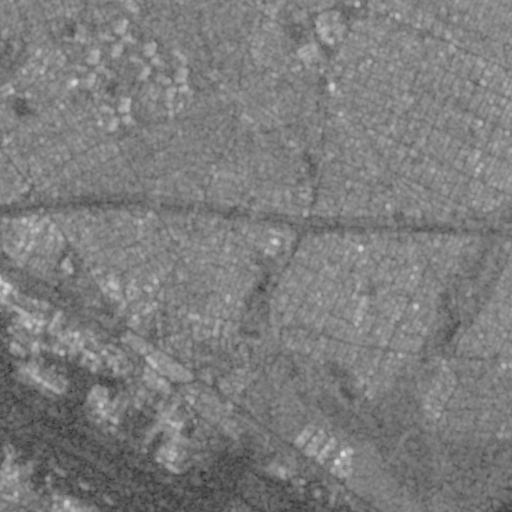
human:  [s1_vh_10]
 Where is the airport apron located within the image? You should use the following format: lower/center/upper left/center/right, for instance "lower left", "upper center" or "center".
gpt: The airport apron is located in the lower left of the image.
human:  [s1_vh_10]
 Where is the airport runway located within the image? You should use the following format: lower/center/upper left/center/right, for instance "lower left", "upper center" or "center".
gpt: The airport runway is located in the lower left of the image.
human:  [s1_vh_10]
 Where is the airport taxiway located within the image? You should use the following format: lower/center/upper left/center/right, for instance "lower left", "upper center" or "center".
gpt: The airport taxiway is located in the lower left of the image.
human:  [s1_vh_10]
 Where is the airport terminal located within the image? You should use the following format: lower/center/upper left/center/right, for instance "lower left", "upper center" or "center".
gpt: The airport terminal is located in the lower left of the image.
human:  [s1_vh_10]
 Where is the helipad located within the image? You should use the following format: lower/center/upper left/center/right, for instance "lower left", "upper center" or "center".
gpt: The helipad is located in the lower left of the image.
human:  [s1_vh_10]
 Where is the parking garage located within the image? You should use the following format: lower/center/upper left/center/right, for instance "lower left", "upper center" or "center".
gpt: The parking garage is located in the lower left of the image.
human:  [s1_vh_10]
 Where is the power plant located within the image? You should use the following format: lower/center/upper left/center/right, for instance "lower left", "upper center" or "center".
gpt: The power plant is located in the lower left of the image.
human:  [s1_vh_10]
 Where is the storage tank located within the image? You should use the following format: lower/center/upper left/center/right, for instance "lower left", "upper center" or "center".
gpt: The storage tank is located in the center right of the image.
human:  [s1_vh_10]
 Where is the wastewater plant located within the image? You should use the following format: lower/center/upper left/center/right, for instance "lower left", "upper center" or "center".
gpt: The wastewater plant is located in the upper right of the image.
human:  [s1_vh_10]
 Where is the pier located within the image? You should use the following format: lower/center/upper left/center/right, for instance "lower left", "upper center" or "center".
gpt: The pier is located in the lower right of the image.
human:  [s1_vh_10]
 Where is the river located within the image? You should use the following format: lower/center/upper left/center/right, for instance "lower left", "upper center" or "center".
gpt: The river is located in the lower right of the image.
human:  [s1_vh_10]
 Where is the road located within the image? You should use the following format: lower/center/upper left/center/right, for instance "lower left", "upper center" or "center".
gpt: There is no road in the image.

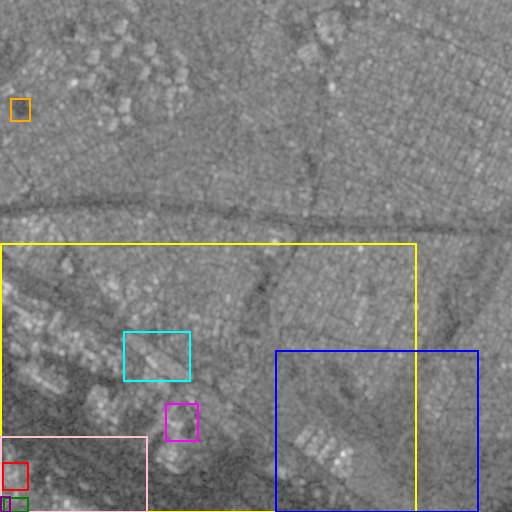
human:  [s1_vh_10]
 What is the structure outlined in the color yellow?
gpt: The structure outlined in yellow is an airport.
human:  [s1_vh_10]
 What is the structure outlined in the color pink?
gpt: The structure outlined in pink is an airport apron.
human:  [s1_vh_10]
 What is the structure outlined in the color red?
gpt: The structure outlined in red is an airport terminal.
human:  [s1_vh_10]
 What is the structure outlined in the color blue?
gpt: The structure outlined in blue is a park.
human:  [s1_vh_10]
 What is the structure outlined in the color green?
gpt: The structure outlined in green is a parking garage.
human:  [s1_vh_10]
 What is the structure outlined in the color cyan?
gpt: The structure outlined in cyan is a parking lot.
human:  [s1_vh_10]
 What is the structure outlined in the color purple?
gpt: The structure outlined in purple is a power plant.
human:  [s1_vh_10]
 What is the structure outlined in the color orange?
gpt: The structure outlined in orange is a track.
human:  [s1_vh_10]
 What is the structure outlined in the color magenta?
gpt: The structure outlined in magenta is a building.